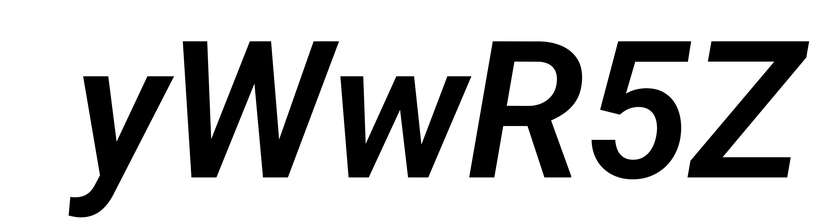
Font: Roboto-Italic_SemiBold_Italic